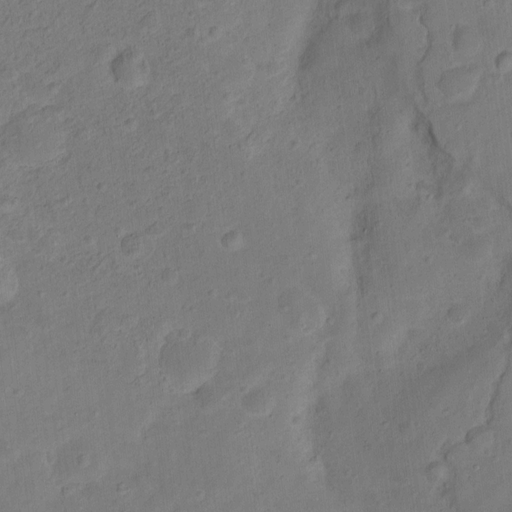
Classes present: Background